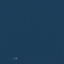
Land use / land cover class: SeaLake